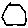
Label: hexagon